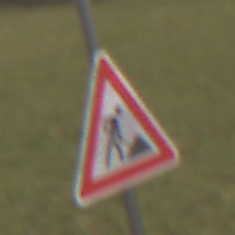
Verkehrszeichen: Arbeitsstelle
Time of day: Midday
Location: Outdoor (Nature)
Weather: Overcast
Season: NotSpecified
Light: Natural